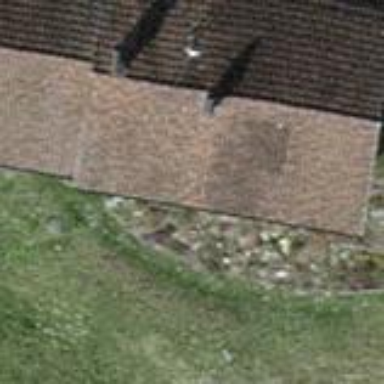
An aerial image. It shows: Building with gabled roof.